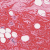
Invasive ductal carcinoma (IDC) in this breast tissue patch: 0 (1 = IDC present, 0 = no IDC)